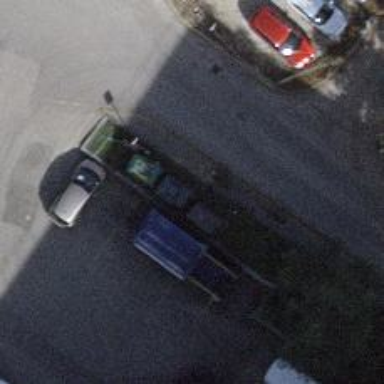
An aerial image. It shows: Recycling container for scrap metal. It is designated as recycling amenity.